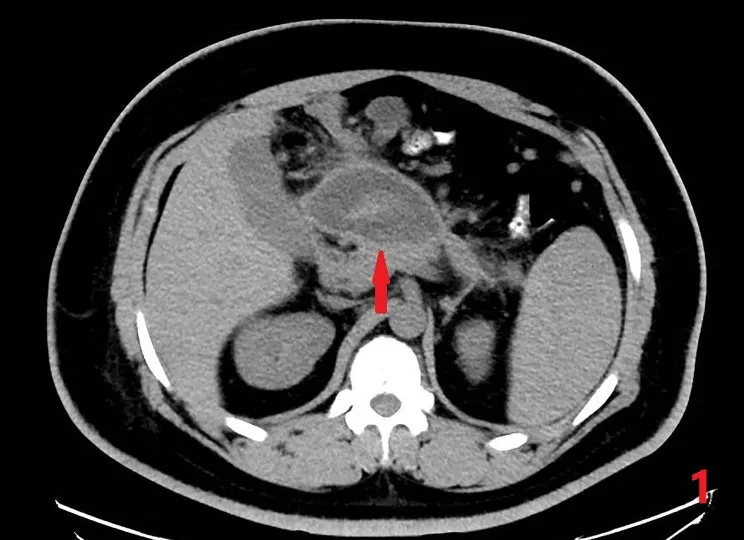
Preoperative CT. Pancreatic pseudocyst measuring 9.8*7.6*9.0 cm.
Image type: radiology (ct)